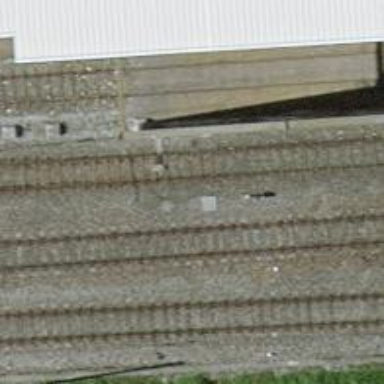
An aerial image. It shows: Railway siding with one electrified track and contact line for powering the train.